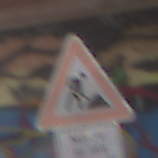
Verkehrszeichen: Arbeitsstelle
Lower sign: ZeitangabenMitBeschraenkungAufWochentage2
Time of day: Midday
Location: Roofed (Special)
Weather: Overcast
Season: NotSpecified
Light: Natural